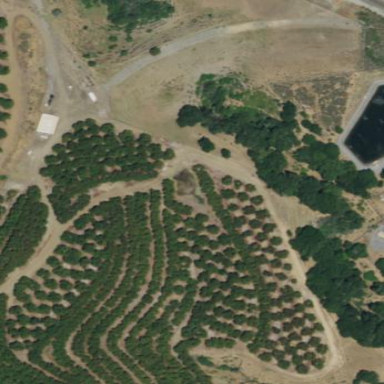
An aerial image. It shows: Orchard.